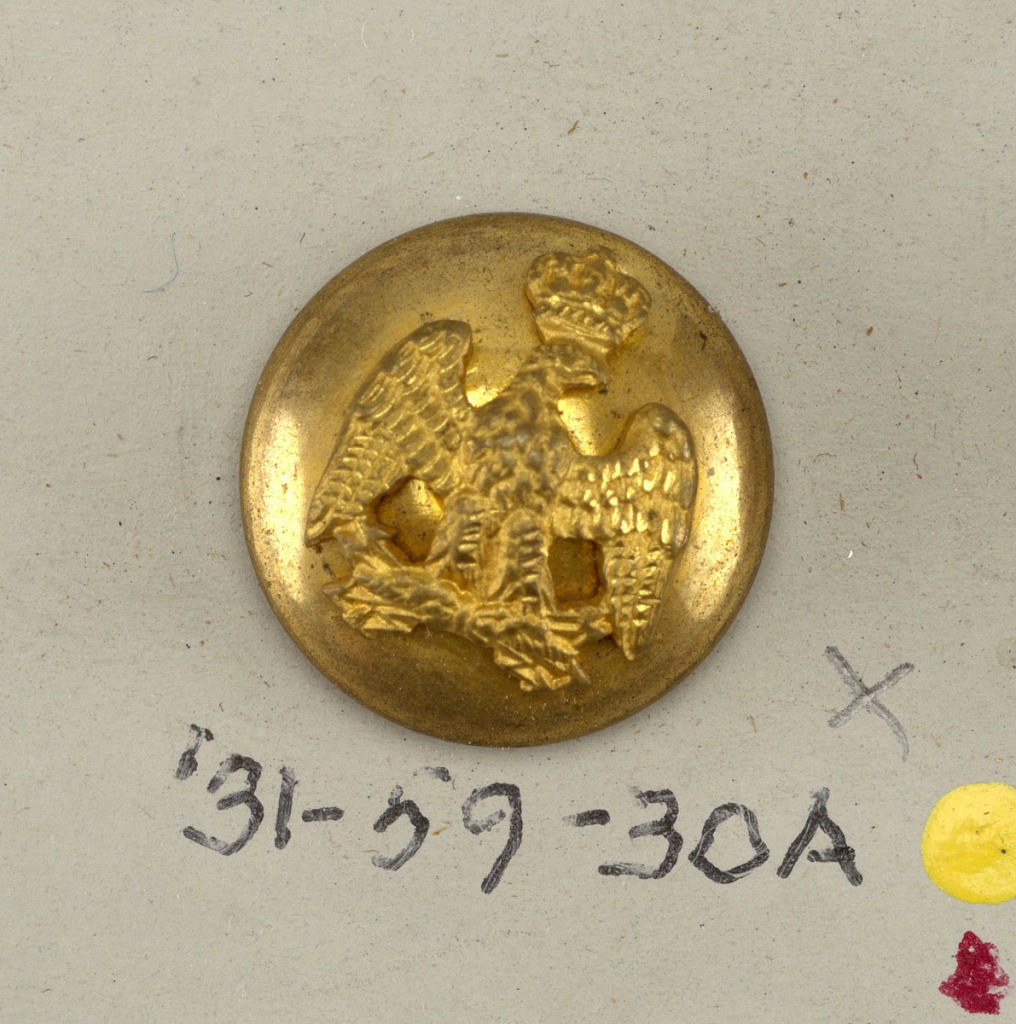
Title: Button
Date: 1852–70
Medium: Brass, gold plated
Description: Eagle with head, wearing a crown, wings spread.

On card 57